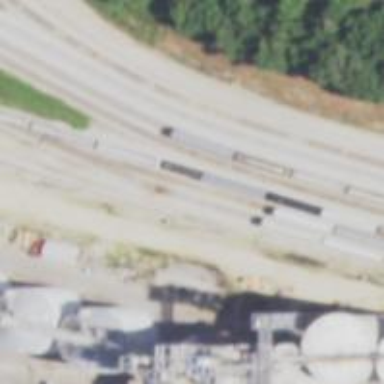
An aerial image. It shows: Rail spur service.